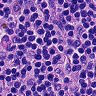
Metastatic tissue present: no